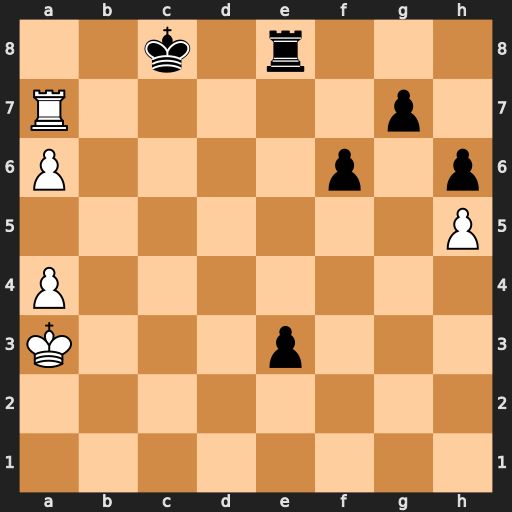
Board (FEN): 2k1r3/R5p1/P4p1p/7P/P7/K3p3/8/8
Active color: w
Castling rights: -
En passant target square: -
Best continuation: Ra8+ Kd7 Rxe8 Kxe8 a7 e2 a8=Q+